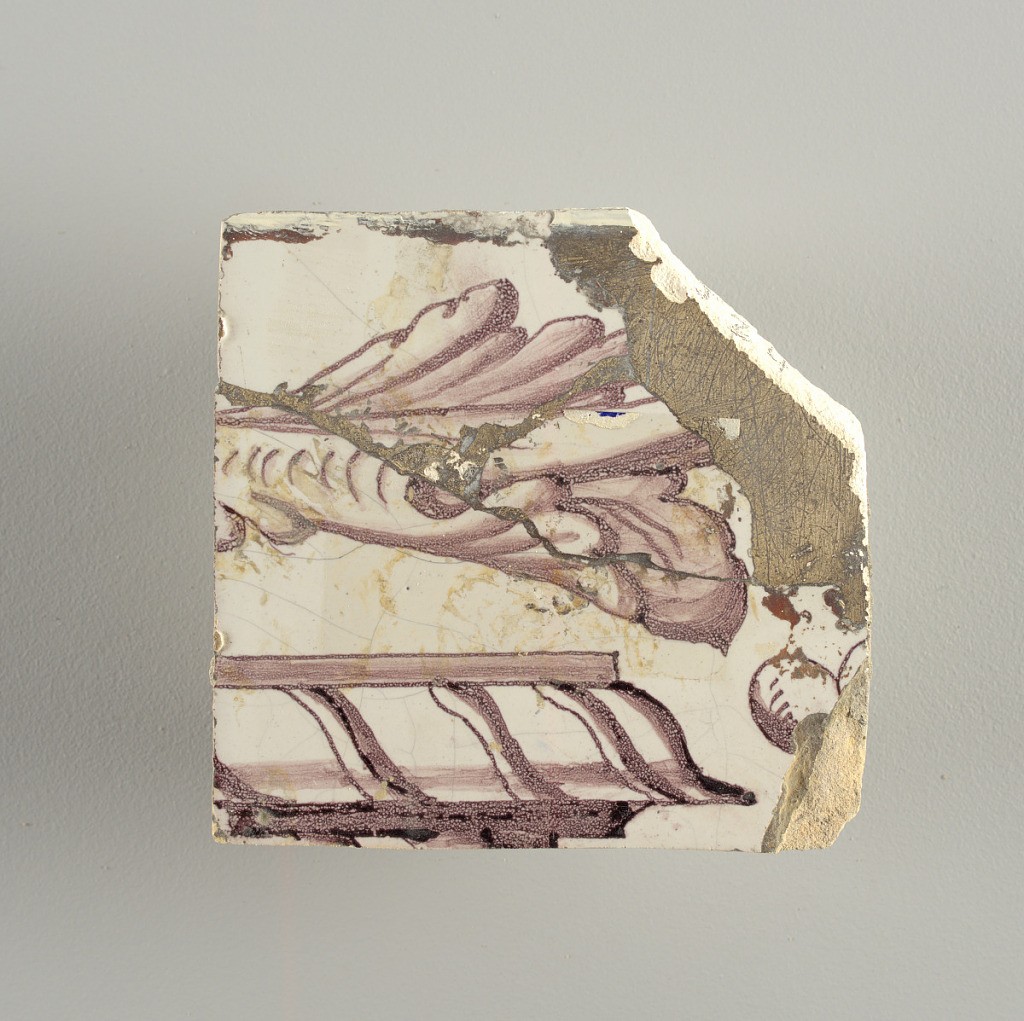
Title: Wall facing
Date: ca. 1725
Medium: tin-glazed earthenware, underglaze
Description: Two vertical rectangles, twenty-three tiles high.  A) Nine tiles wide at top; seven tiles wide at bottom.  B) Ten and one-half tiles wide.

Arabesque design of foliage.  A) with centered figure of Justice under a canopy.  B) with centered urn.